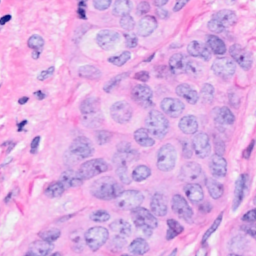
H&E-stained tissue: Breast